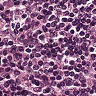
Metastatic tissue present: no